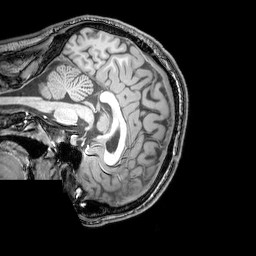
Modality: T1w
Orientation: sagittal
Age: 23
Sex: male
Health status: healthy
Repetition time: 0.081 s
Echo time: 0.037 s